Interaction volume radius: 5 \u00c5
Interaction volume height: 20 \u00c5
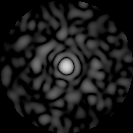
Disorder parameter: 0.8116